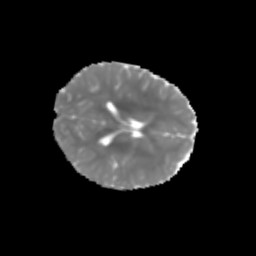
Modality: MD
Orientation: axial
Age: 6
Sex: male
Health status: healthy